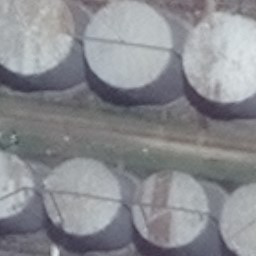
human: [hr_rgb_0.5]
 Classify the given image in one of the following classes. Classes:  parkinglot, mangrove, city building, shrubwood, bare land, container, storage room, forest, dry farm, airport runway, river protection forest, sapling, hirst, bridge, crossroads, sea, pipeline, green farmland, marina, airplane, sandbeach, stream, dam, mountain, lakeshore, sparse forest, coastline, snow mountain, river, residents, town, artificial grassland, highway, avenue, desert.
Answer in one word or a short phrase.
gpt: storage room